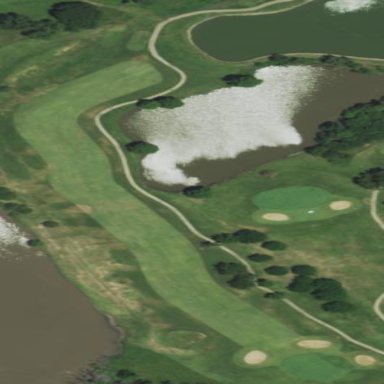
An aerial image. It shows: Rough area on grassy golf course.